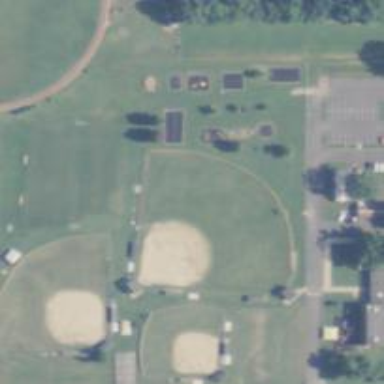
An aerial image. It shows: Baseball pitch for leisure land.